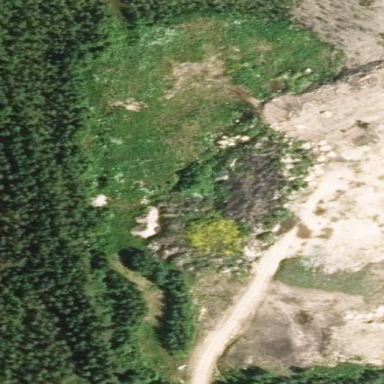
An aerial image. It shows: Quarry used for extracting aggregate resources.